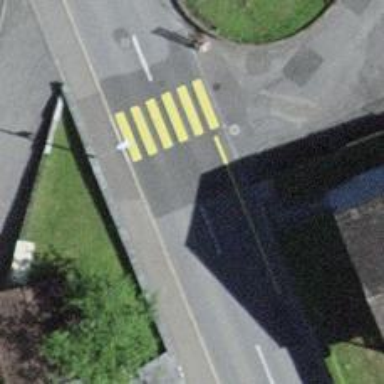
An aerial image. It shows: Bus stop with designated stop position for public transport.